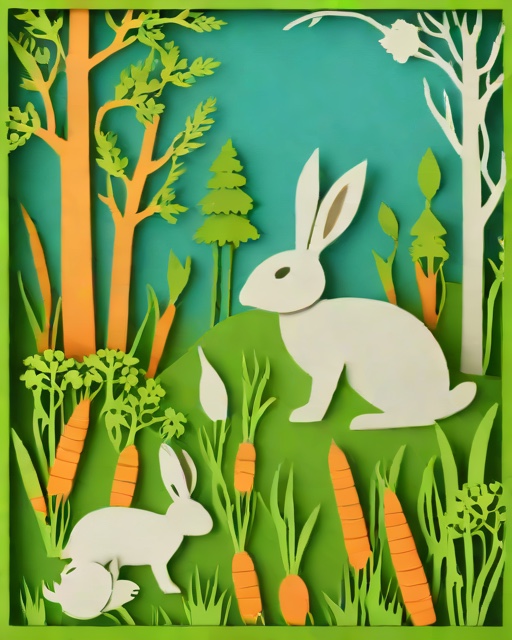
Category: Pets